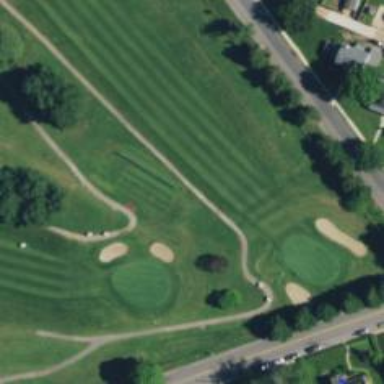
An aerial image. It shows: Grassy area designated as golf tee.